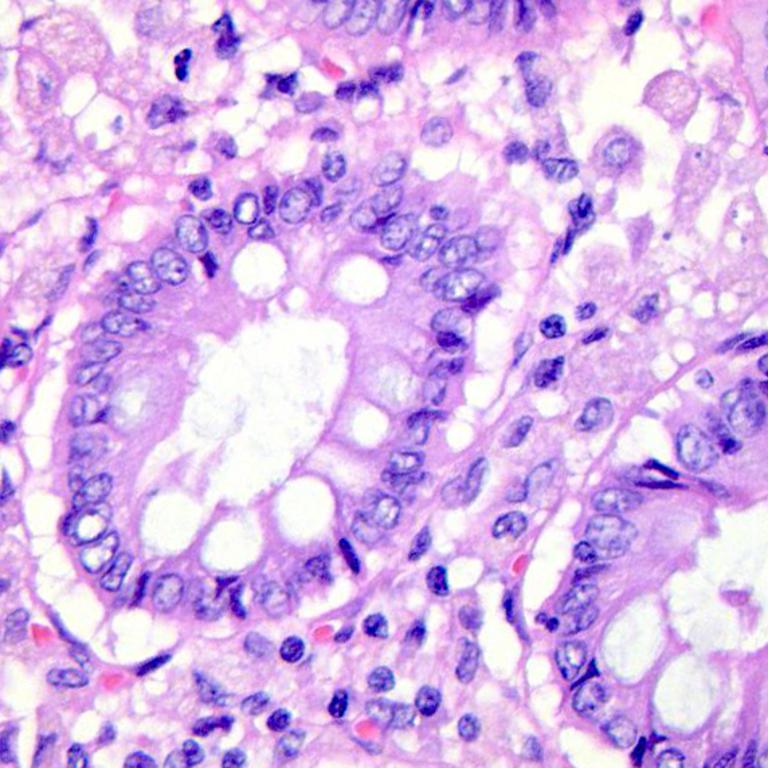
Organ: colon
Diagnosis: benign